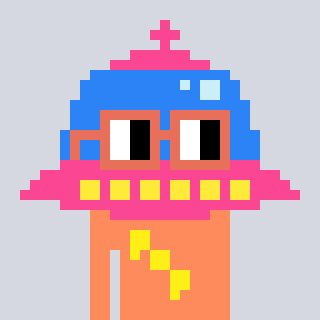
a pixel art character with square orange glasses, a ufo-shaped head and a peachy-colored body on a cool background